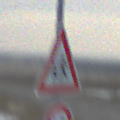
Verkehrszeichen: KinderRechts
Zusatzzeichen unten: Geschwindigkeit90
Umgebung: Outdoor, RoadRail
Tageszeit: SunriseSunset
Wetter: PartlyCloudy
Licht: Natural
Jahreszeit: NotSpecified
Kontrast: LowContrast